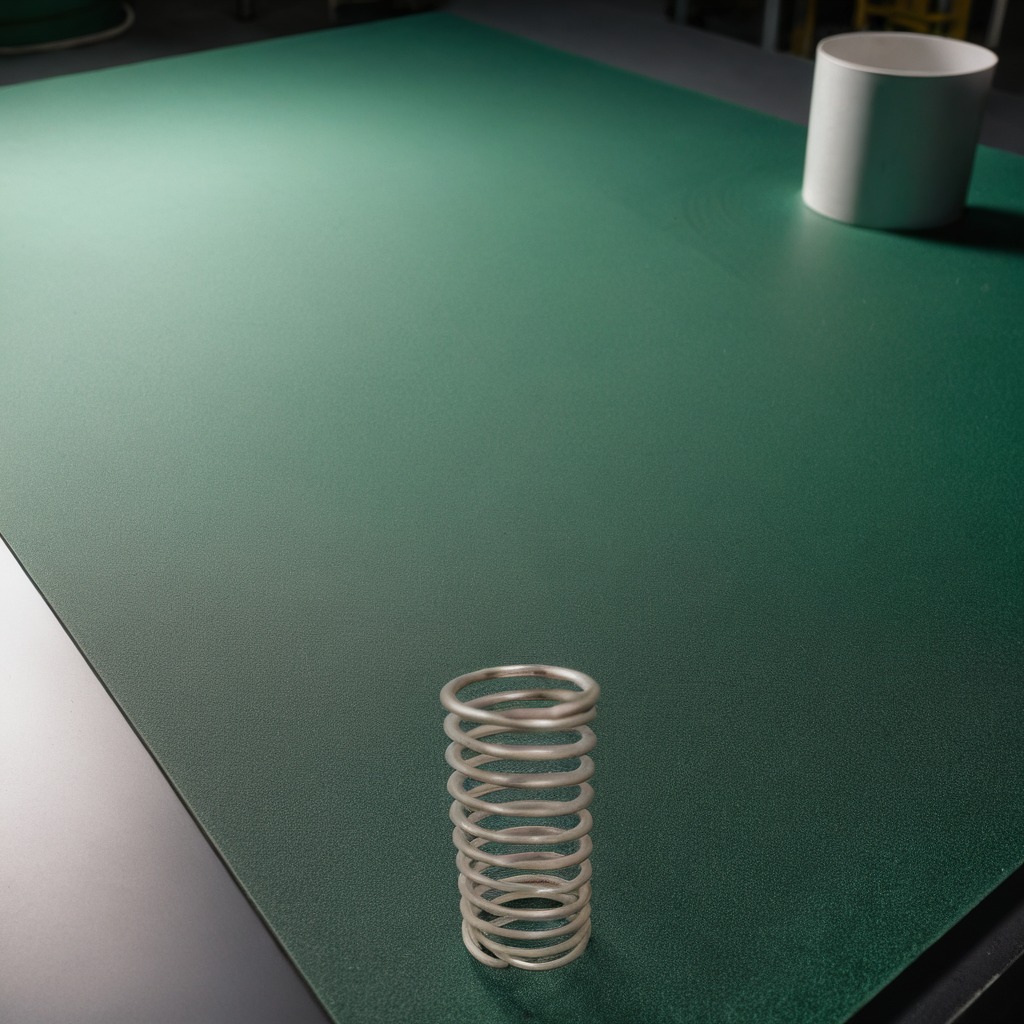
A coiled metal spring is lying on the green rubber mat.